Question: I'm developing a web page and I have a side panel on the left with a search bar and a Google maps api v3 filling the rest of the page to the right. When I make the browser very small vertically, there is a white space between the side panel and the map, and the bottom of the browser. However, the text continues to the bottom of the browser. It looks like:
Here's my css code:
'''
<style type="text/css">
body {margin:0;}
#panel {height:100%; width:300px; position:absolute; padding:0;background-color:#8C95A0;}
#header {padding:2px; text-align:center}
#address_instruction {position:relative; top:7%; padding:2px; text-align:center}
#geocoder {position:relative; top:8%; padding:2px; text-align:center}
#toggle_instruction {position:relative; top:22%; padding:2px; text-align:center}
#layers {position:relative; top:25%; padding:2px; text-align:center}
#layer0 {padding:2px; text-align:center}
#layer1 {padding:2px; text-align:center}
#layer2 {padding:2px; text-align:center}
#link {top:50%; position:relative; padding:2px; text-align:center}
#map_canvas {height:100%; left:300px; right:0px; position:absolute; padding:0;}
</style>
'''
The IDs within #panel refer to the items on the left hand side in the panel. Why don't the side panel background color and map extend to the bottom of the browser?
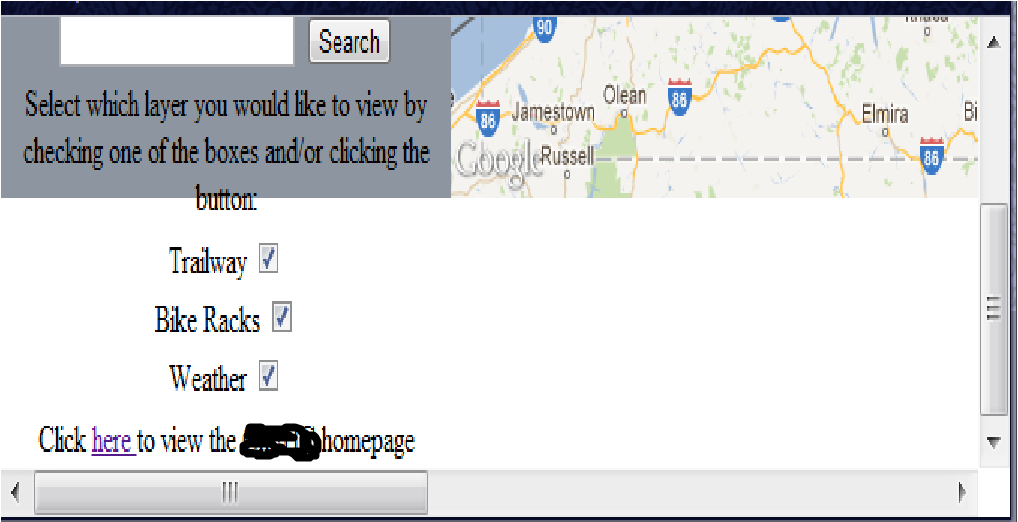
Answer: I was able to fix the problem by changing and adding the following to #panel: { position:fixed; overflow:auto; }